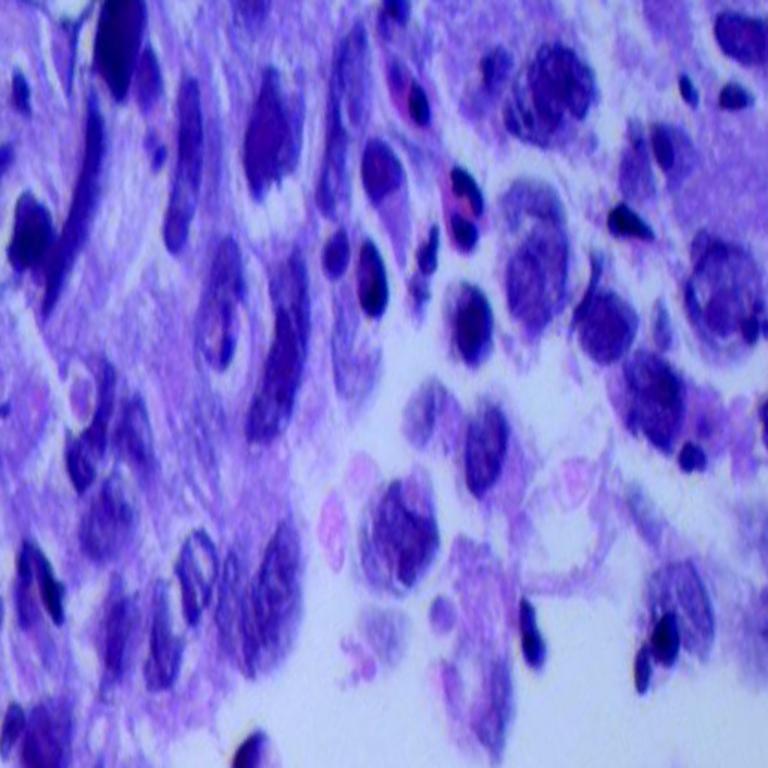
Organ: lung
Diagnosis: adenocarcinomas